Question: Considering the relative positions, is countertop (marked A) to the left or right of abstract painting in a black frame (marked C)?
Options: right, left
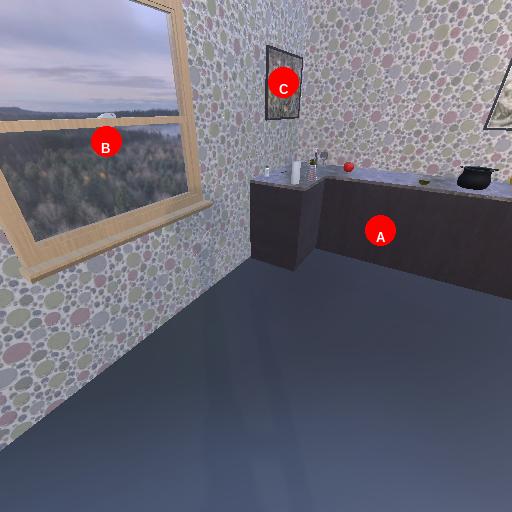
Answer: right